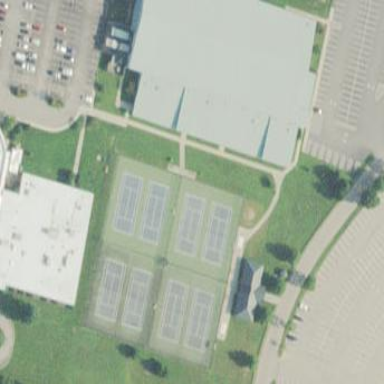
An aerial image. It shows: Tennis court on pitch.